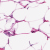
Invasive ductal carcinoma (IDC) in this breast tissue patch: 0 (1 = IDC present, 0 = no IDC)